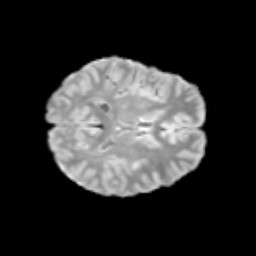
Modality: T2w
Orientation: axial
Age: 12
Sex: female
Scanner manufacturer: siemens
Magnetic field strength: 3 T
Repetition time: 3.8 s
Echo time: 0.07 s